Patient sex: F
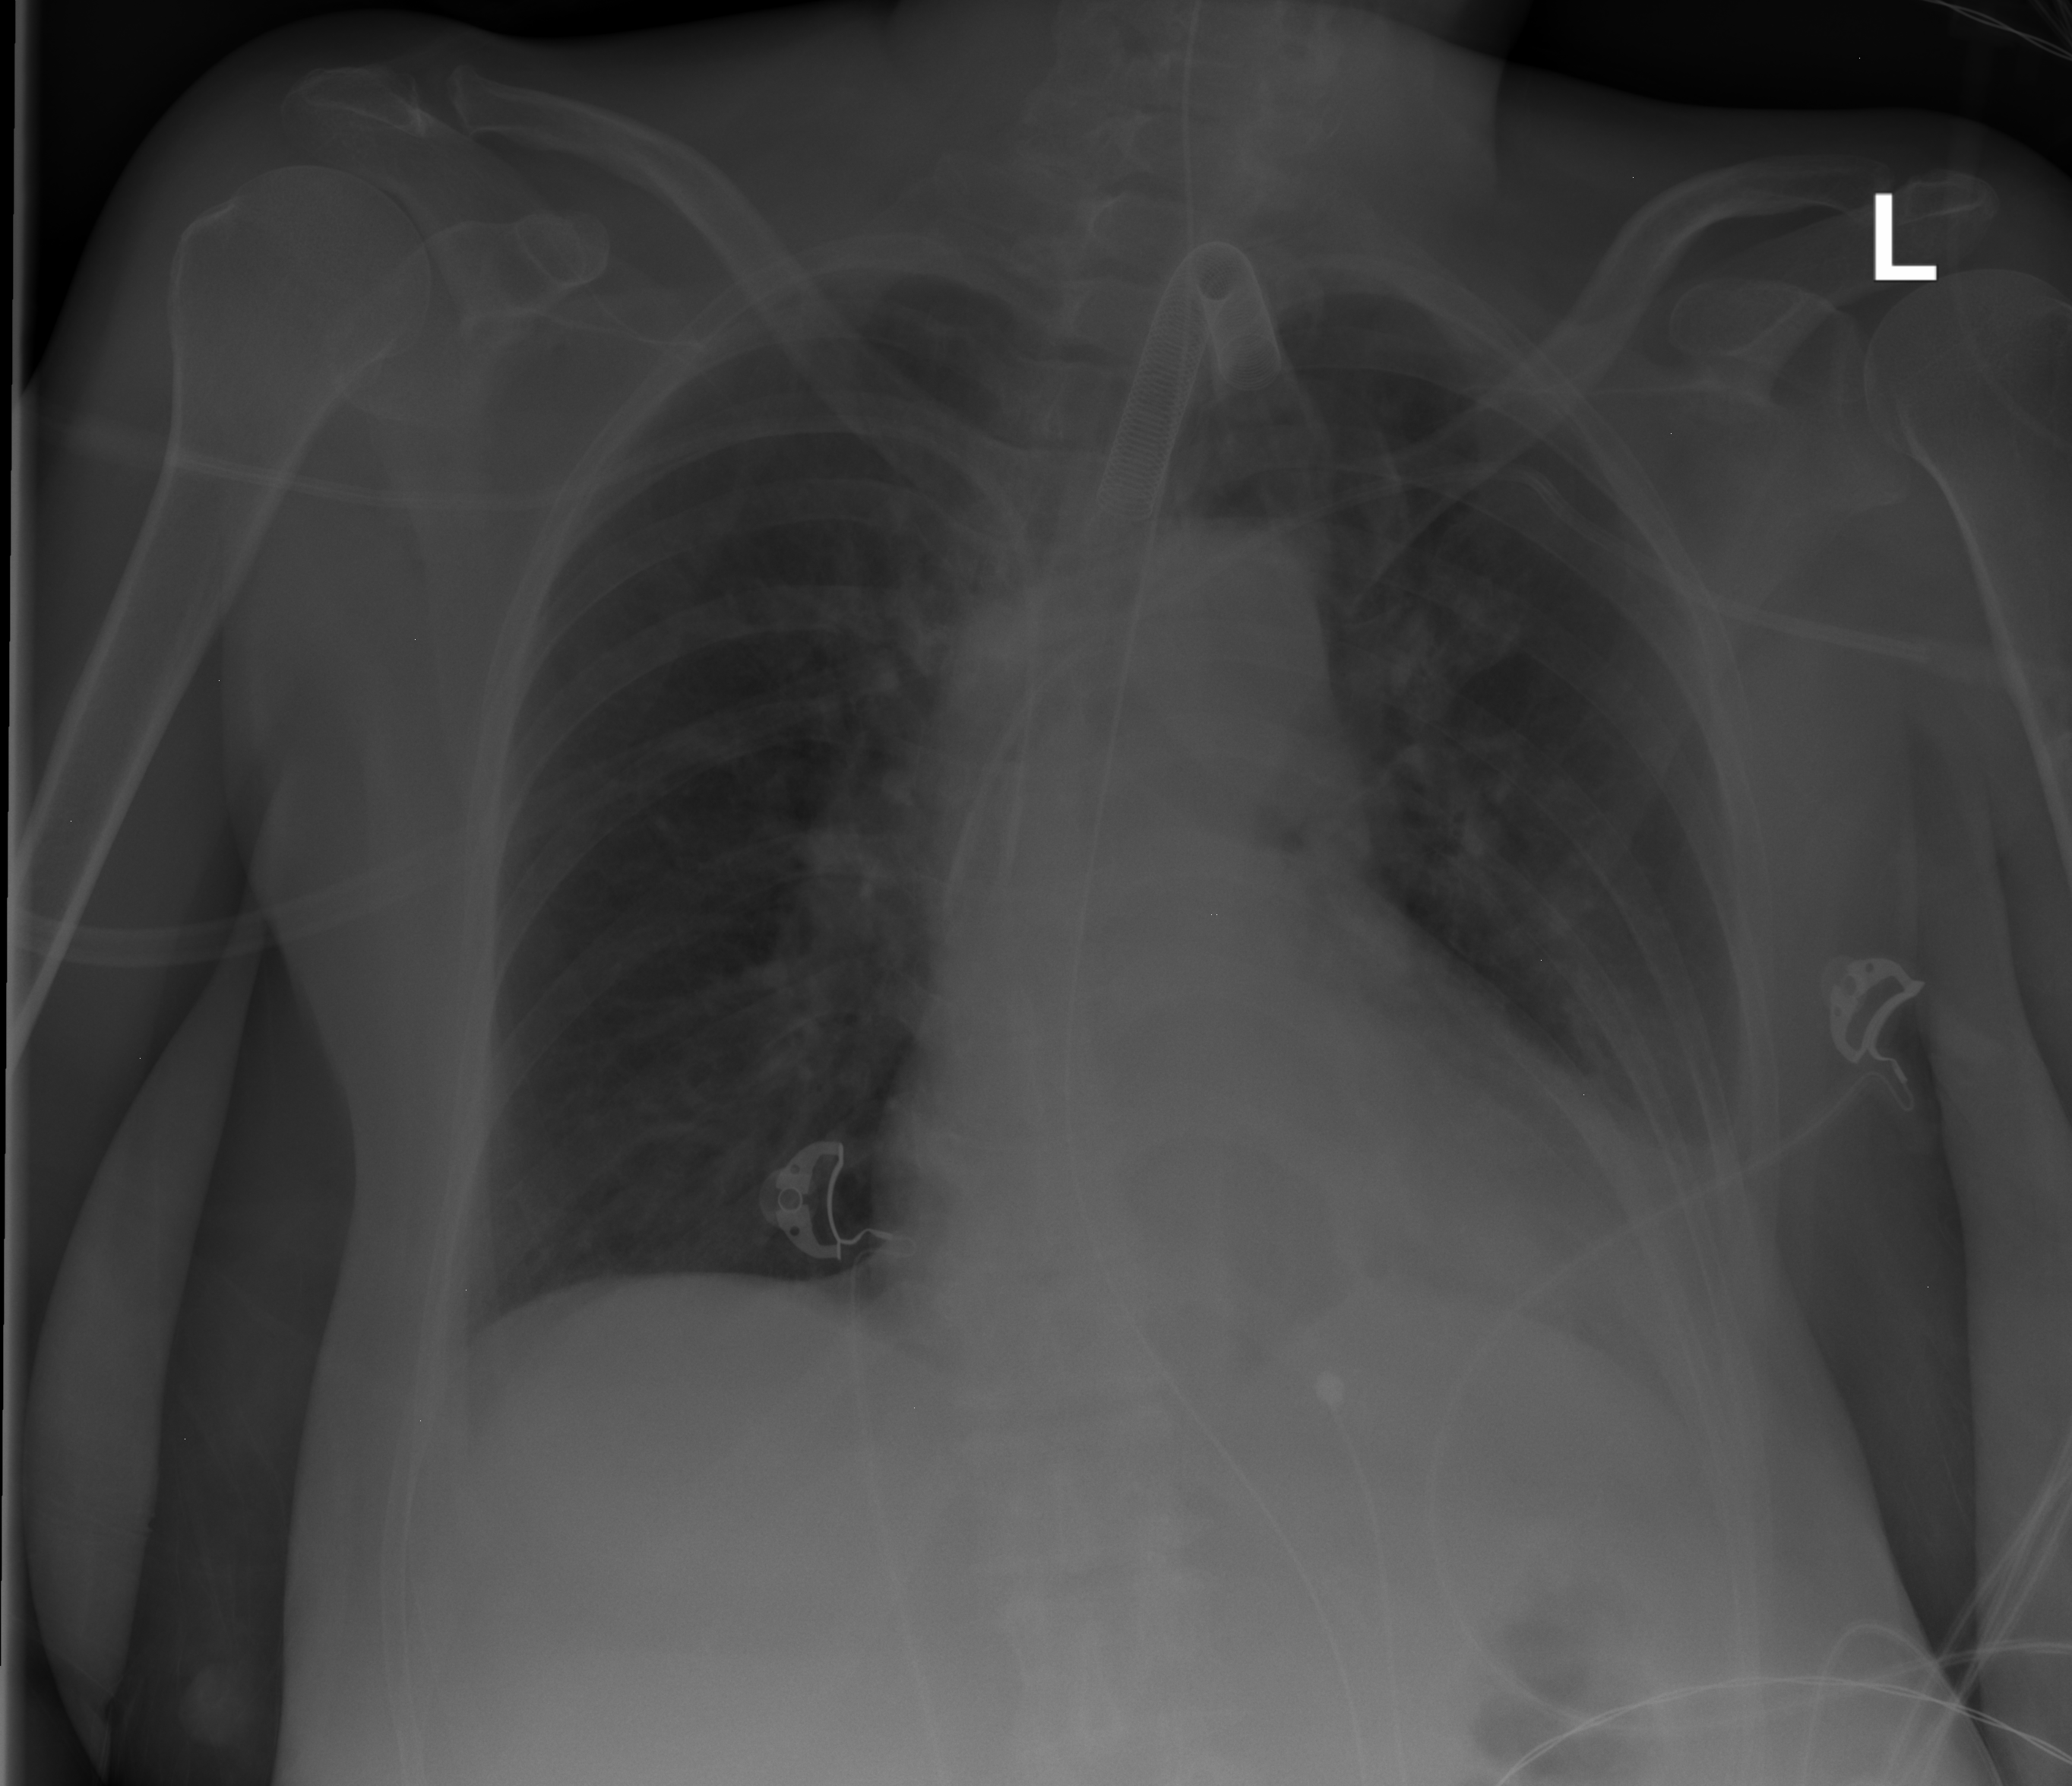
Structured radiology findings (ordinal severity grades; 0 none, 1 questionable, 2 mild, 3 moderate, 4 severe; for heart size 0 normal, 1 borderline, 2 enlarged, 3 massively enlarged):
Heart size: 2
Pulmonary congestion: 0
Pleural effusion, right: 0
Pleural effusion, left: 2
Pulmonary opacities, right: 0
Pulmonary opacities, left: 0
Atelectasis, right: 0
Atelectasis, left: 0